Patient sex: F
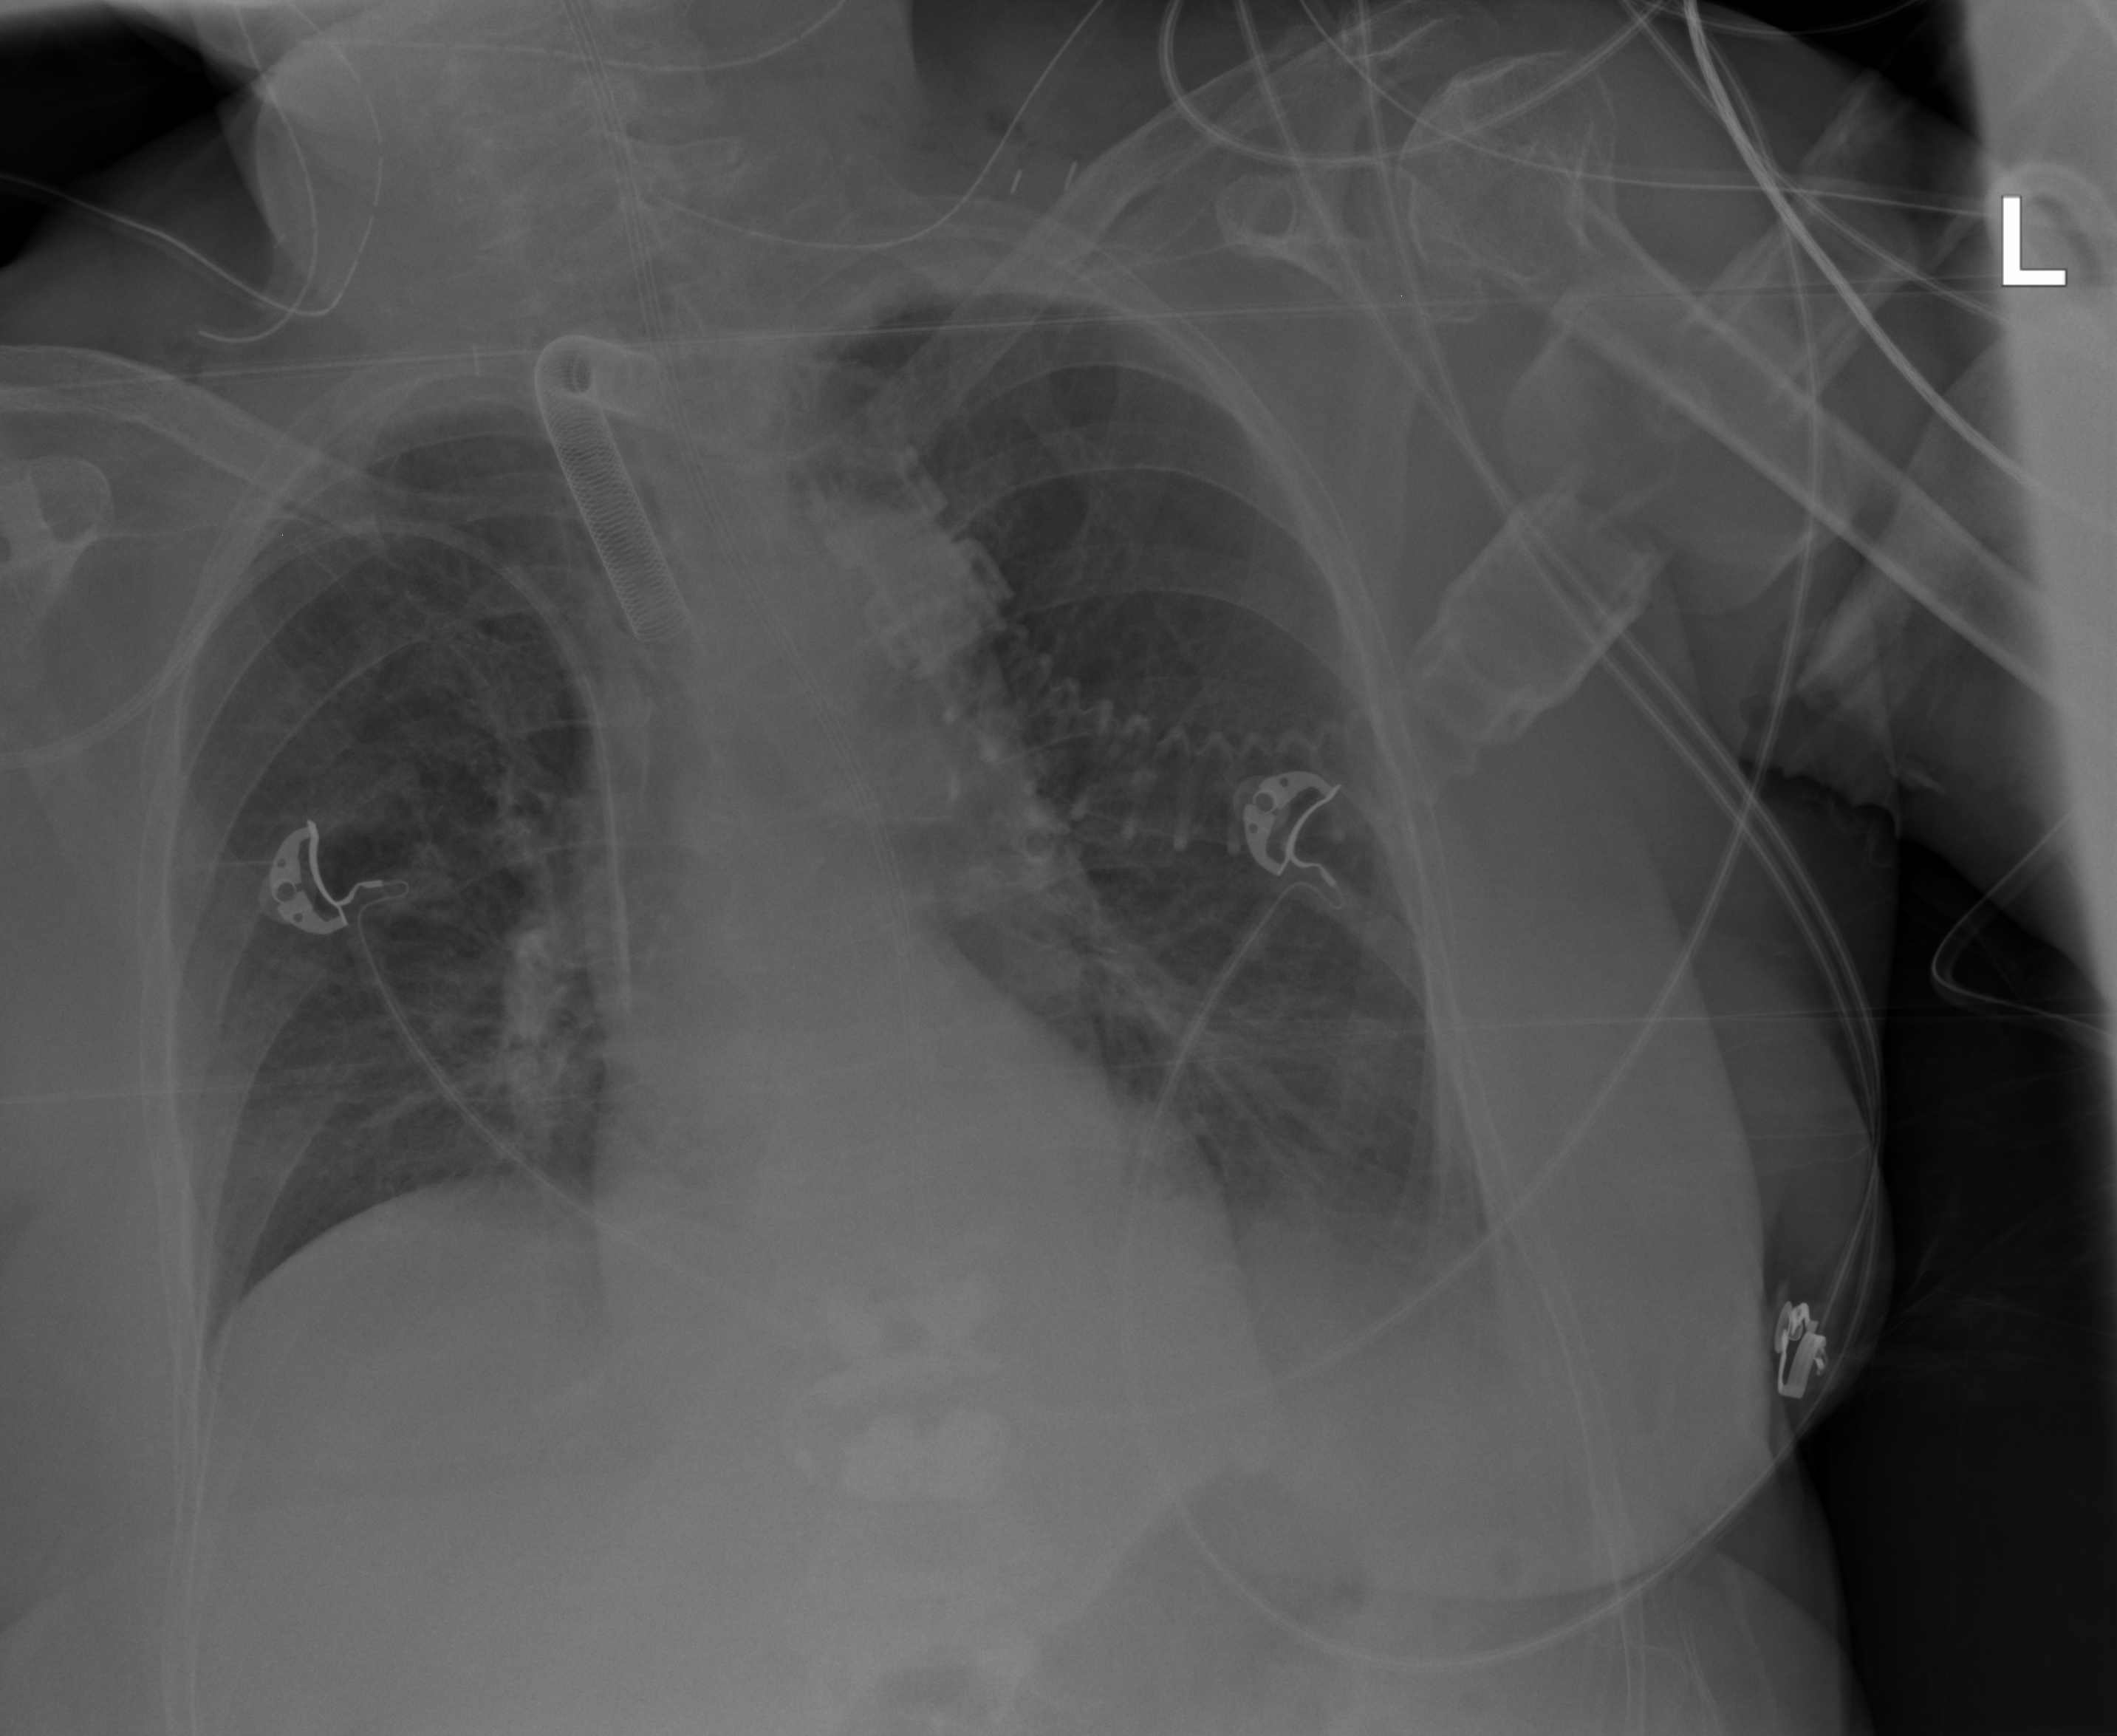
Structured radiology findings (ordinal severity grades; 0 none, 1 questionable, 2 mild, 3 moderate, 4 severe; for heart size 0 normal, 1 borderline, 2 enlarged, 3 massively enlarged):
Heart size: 0
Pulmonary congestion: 0
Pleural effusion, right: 0
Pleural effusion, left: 2
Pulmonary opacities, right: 0
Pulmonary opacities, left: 0
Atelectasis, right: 0
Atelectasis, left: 2